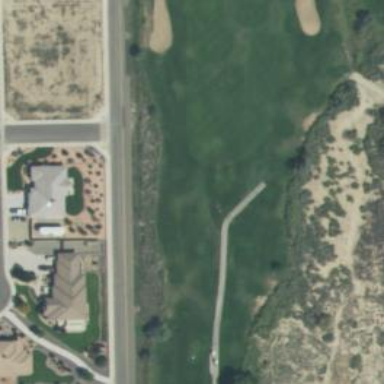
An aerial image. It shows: Golf tee.